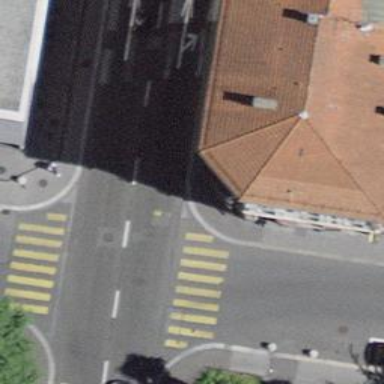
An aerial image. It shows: Zebra crossing on the road.